Field crop: maize
Growth stage: 1
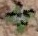
Species: chenopodium